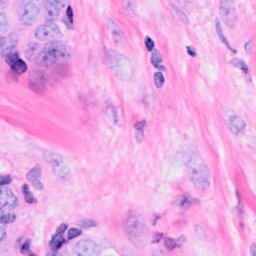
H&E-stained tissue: Breast